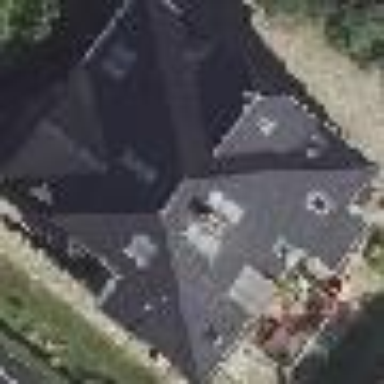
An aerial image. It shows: Detached building with hipped roof shape.